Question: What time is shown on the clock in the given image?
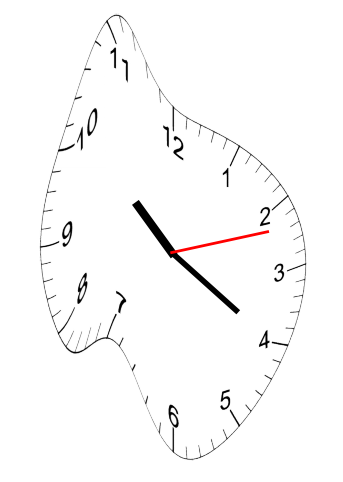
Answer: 10:20:12